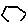
Label: hexagon